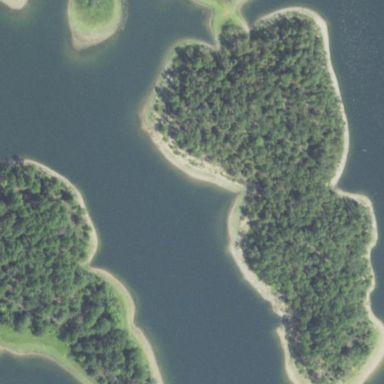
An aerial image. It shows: Islet surrounded by forest.